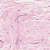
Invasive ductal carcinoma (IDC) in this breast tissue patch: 0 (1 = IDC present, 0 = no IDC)